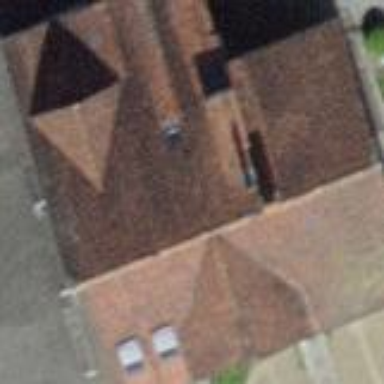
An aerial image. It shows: Detached building.